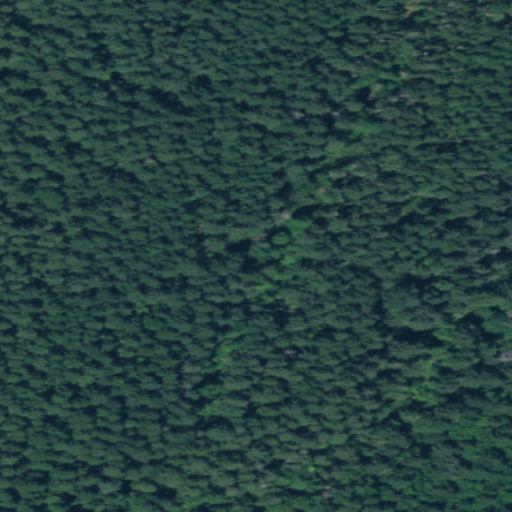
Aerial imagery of island in Washington named Squaxin Island containing evergreen forest and mixed forest